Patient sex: F
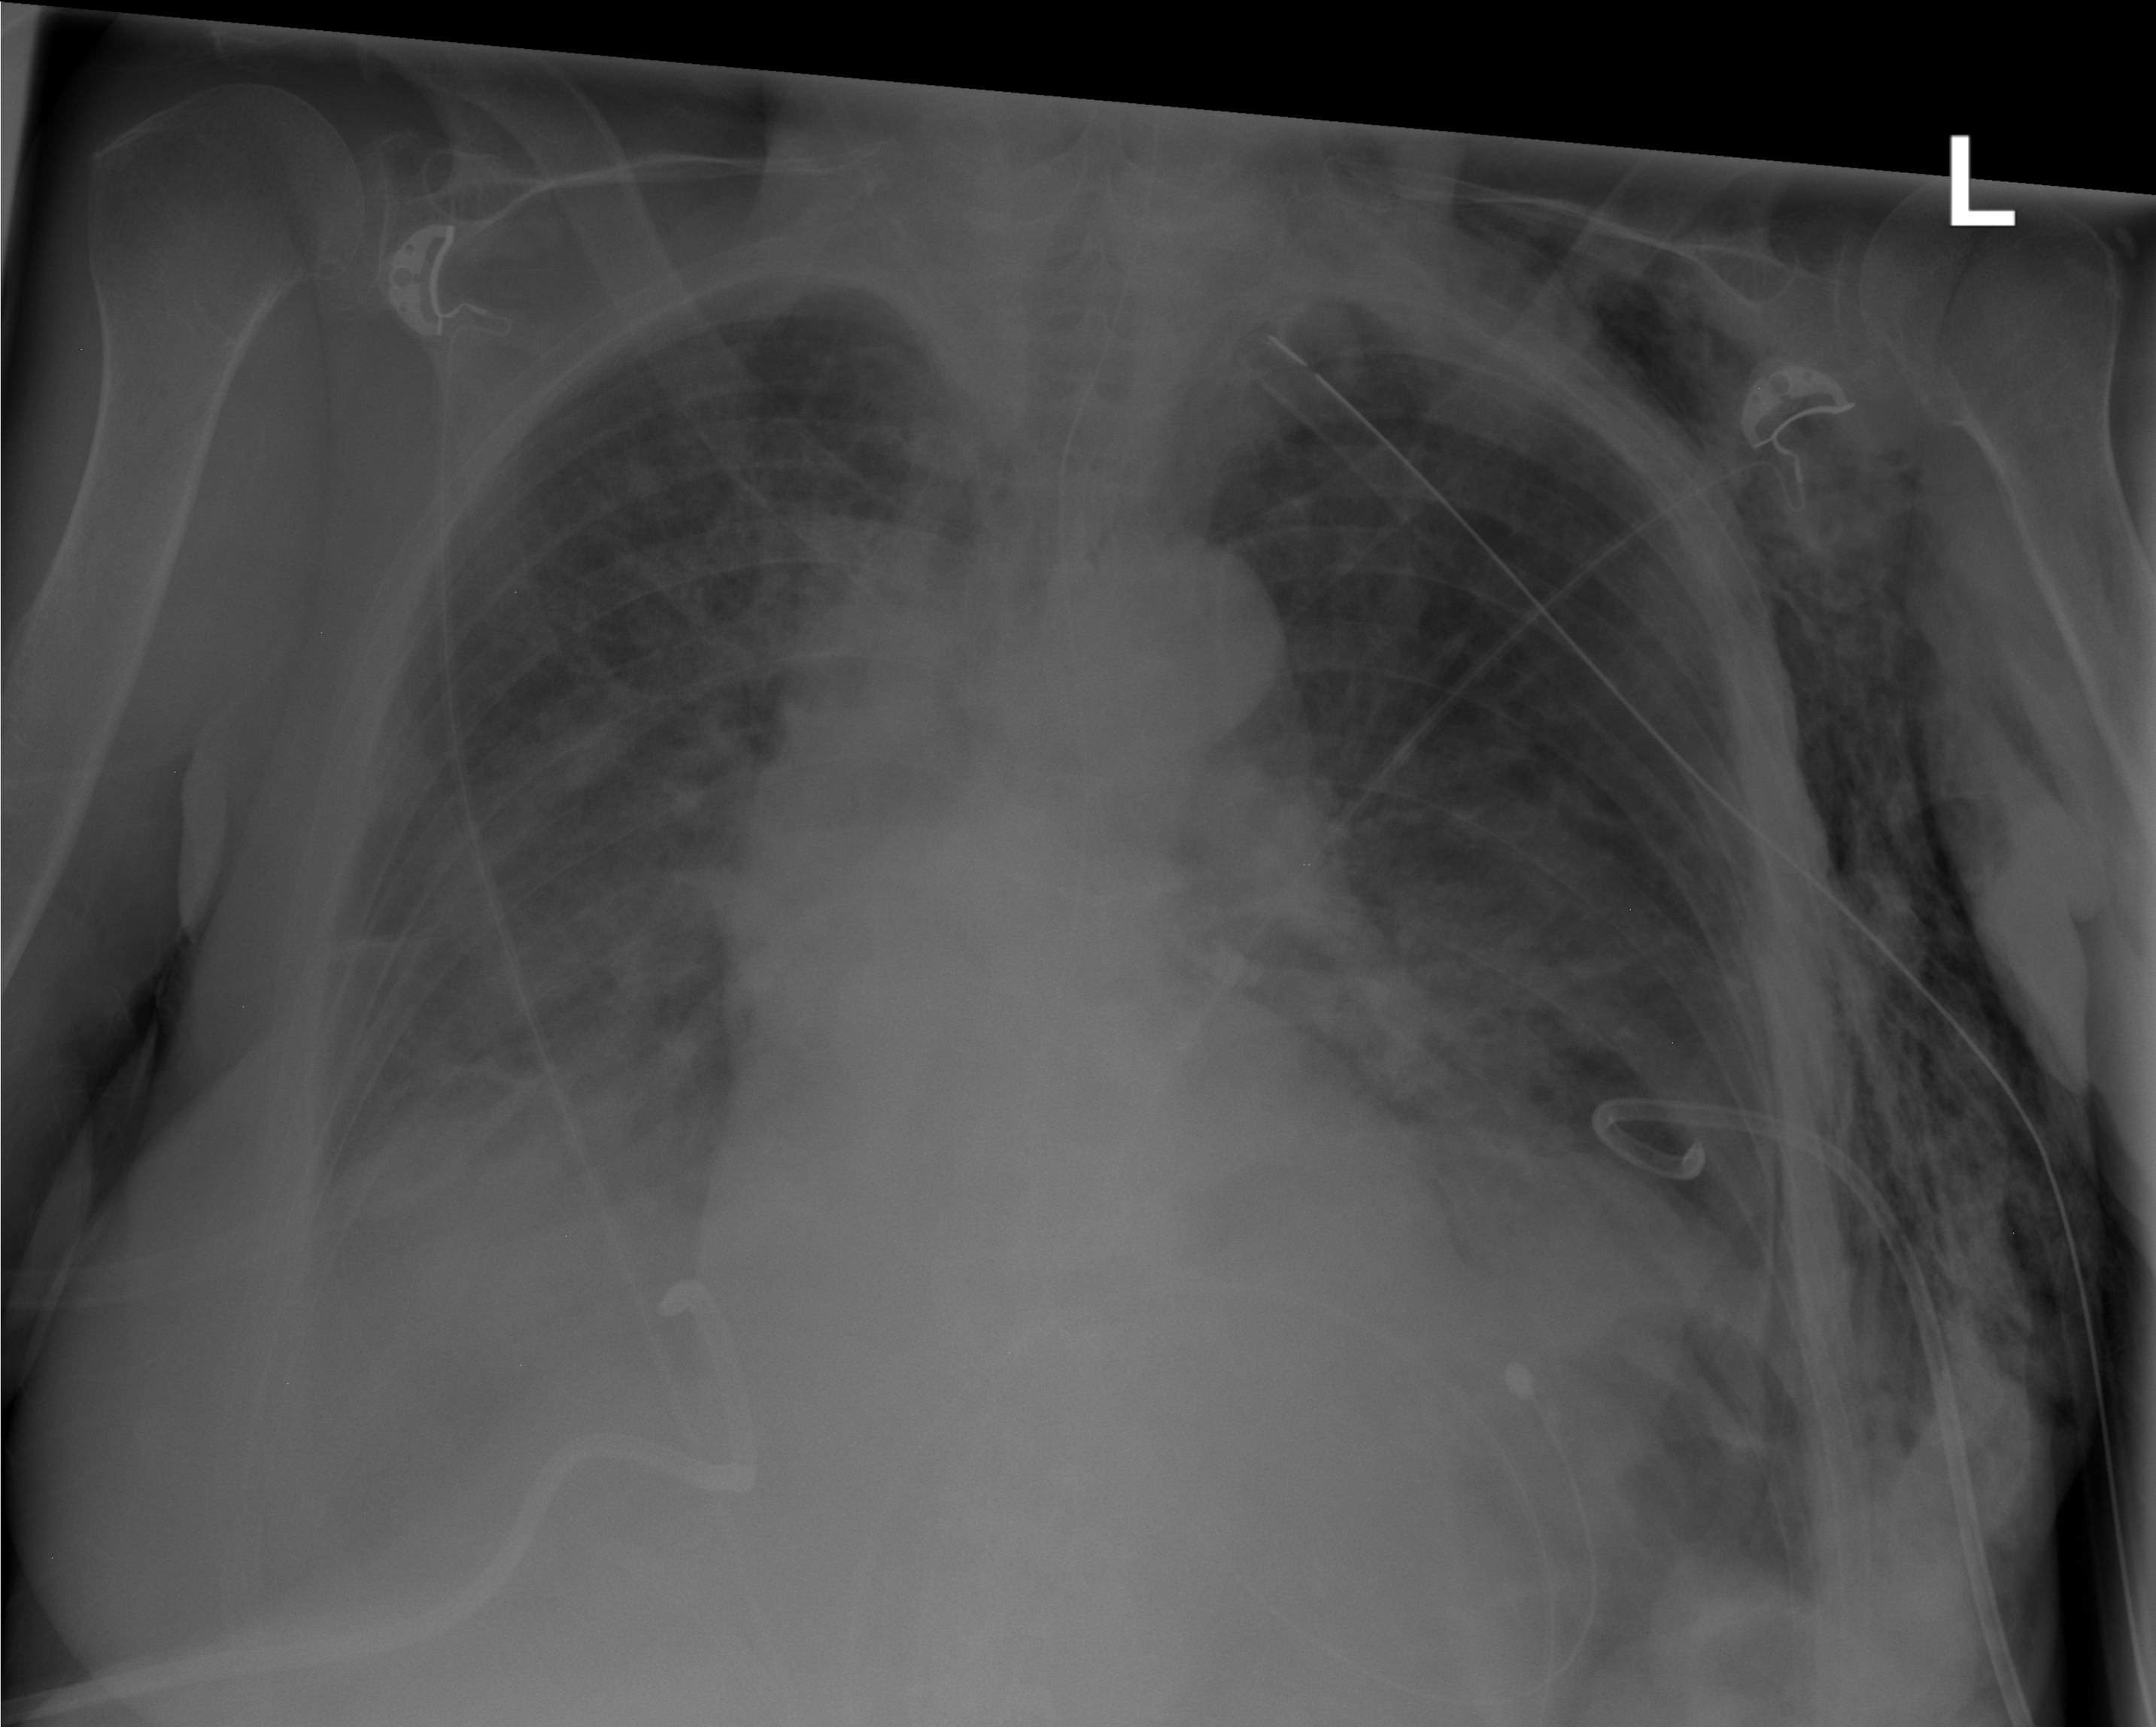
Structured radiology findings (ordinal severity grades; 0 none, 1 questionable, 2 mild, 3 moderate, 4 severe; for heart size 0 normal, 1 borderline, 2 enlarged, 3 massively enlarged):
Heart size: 0
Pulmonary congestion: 0
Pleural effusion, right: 3
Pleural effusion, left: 0
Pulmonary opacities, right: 3
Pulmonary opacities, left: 3
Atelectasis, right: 2
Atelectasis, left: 2